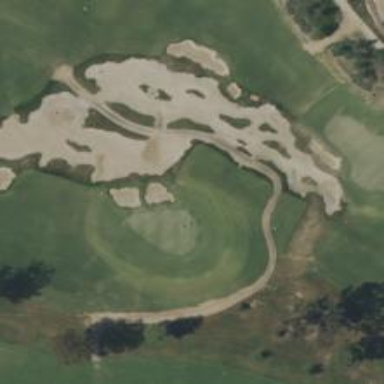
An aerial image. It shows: Golf hole.